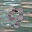
Label: 9